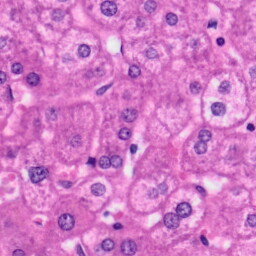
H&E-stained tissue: Liver